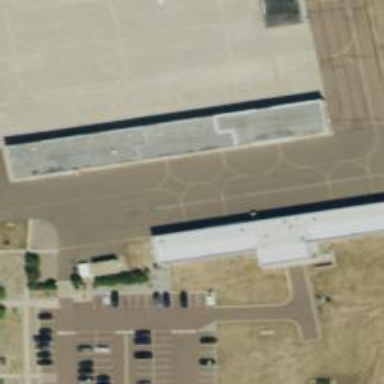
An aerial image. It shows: View of taxiway at the airport.